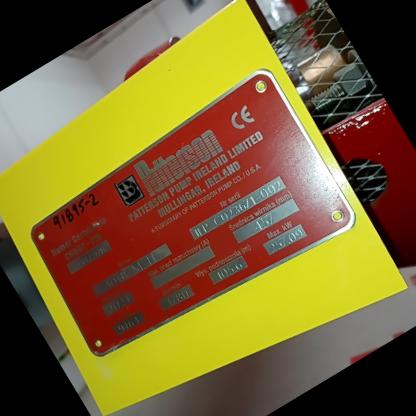
Klasa: tabliczka-znamionowa